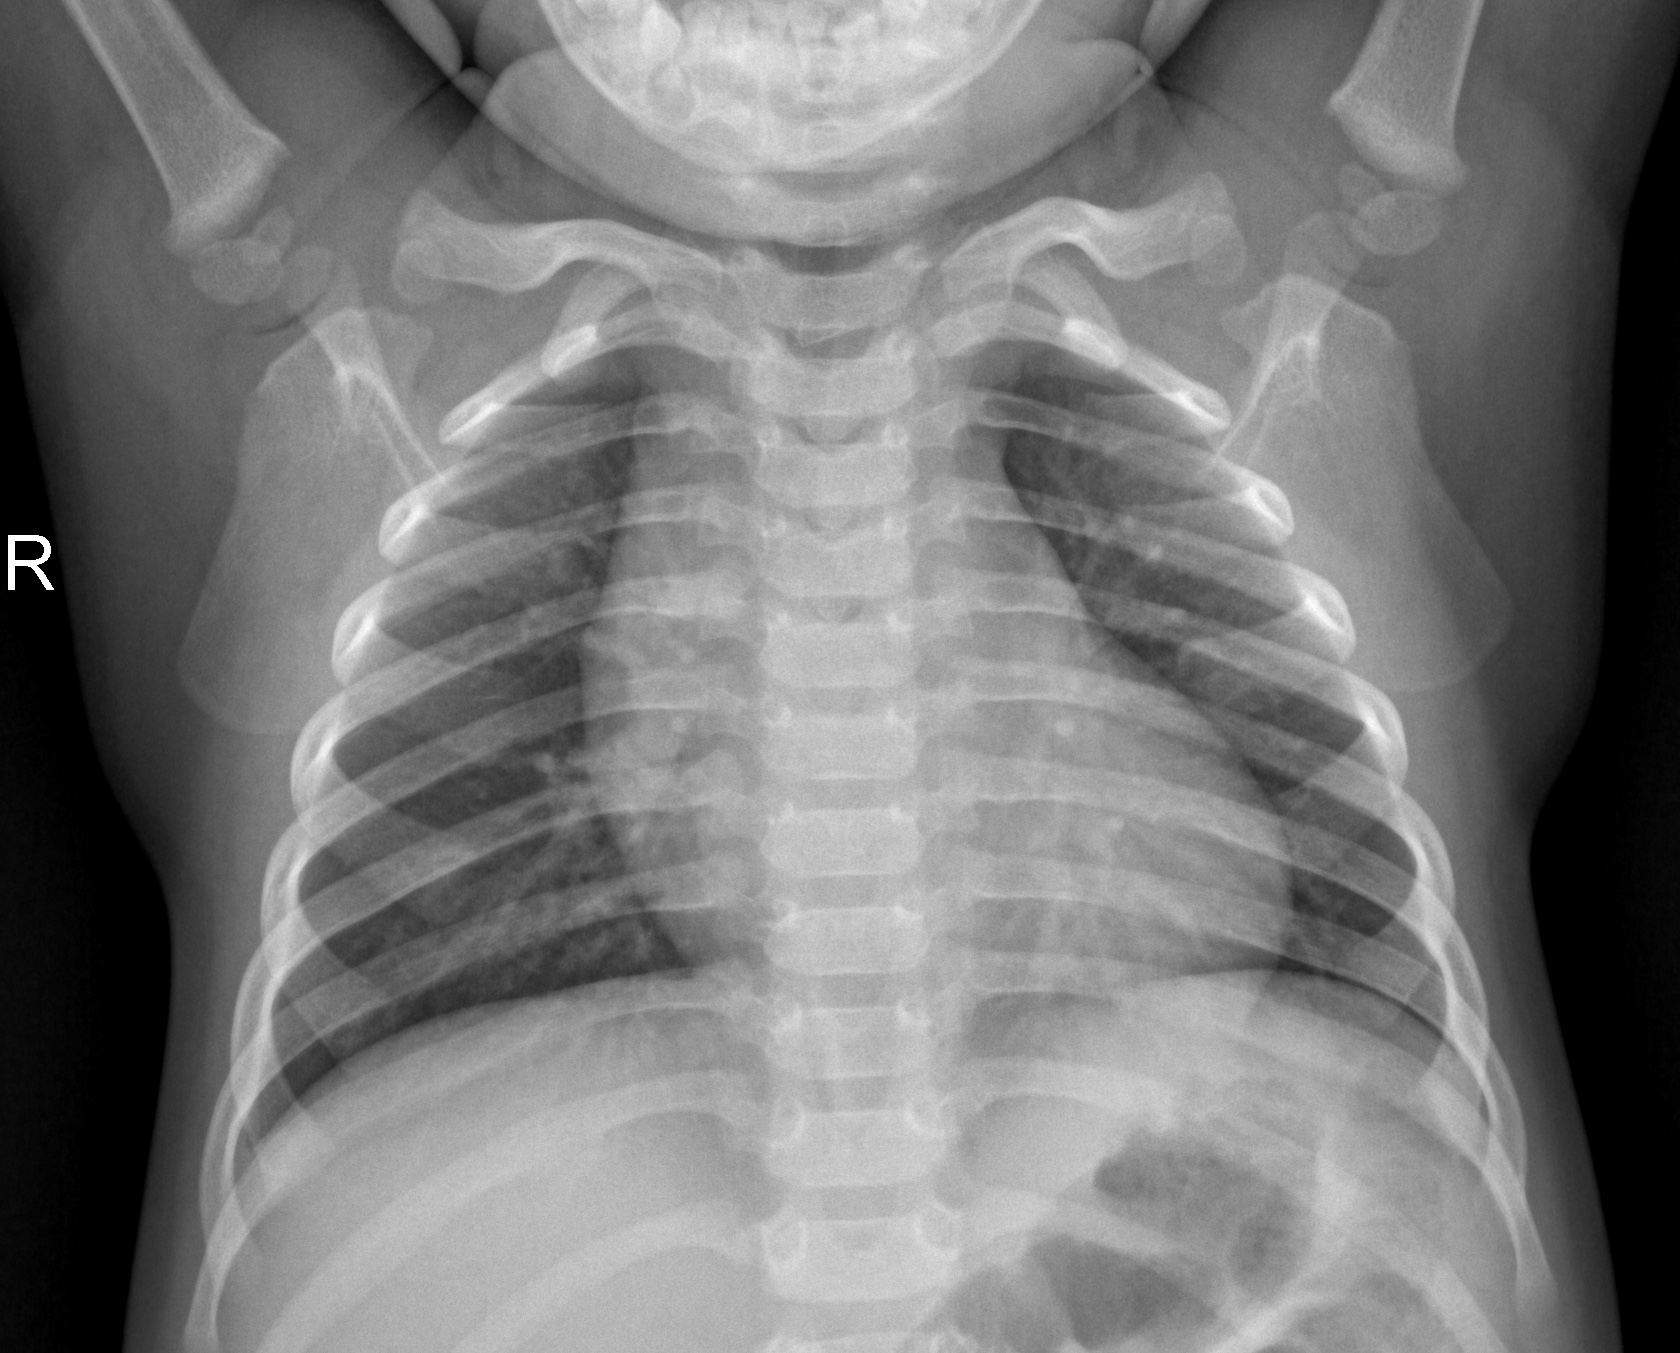
Diagnosis: NORMAL